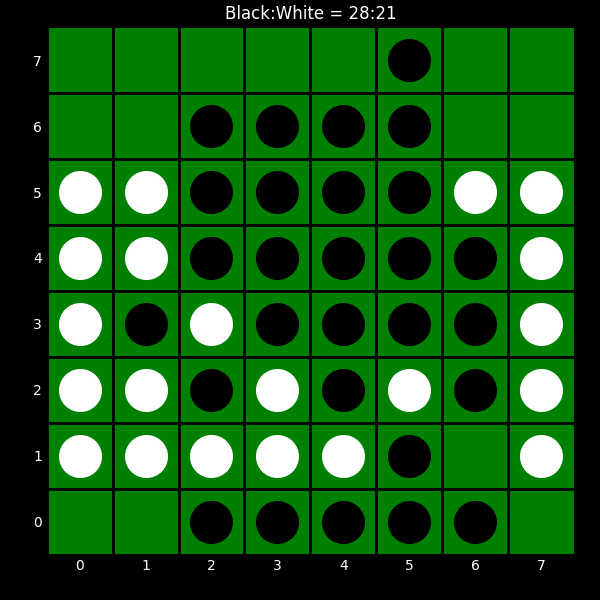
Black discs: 28
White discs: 21